Question: I have some labels in my app like this...

What i need to do is, when clicking on a label, just I'm showing label name in the bottom of the screen. It works fine while clicking on each cell separately. But i want to show the changes even the user click on a particular label and move his finger on another label. That is, once he pressed on screen, where ever his finger moves, i want to trace those places and want to show the changes. How can i do this? Please explain briefly.
Thanks in Advance
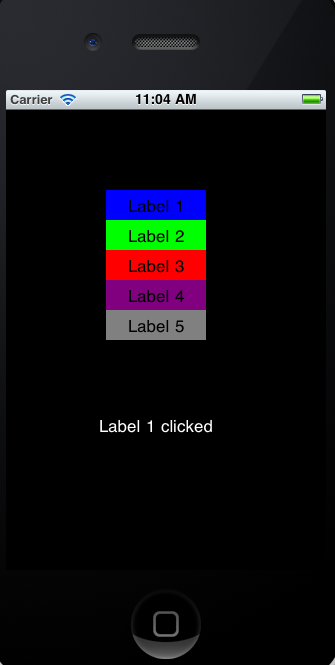
Answer: By default, touch events are only sent to the view they started in. So the easiest way to do what you're trying to do would be to put all of your labels in a container view that intercepts the touch events, and let the container view decide how to handle the events.
First create a UIView subclass for the container and intercept the touch events by overriding 'hitTest:withEvent:':
'''
-(UIView *)hitTest:(CGPoint)point withEvent:(UIEvent *)event {
// intercept touches
if ([self pointInside:point withEvent:event]) {
return self;
}
return nil;
}
'''
Set that custom class as the class of the container view. Then, implement the various 'touches*:withEvent:' methods on your container view. In your case, something like this should work:
'''
-(void)touchesMoved:(NSSet *)touches withEvent:(UIEvent *)event {
// determine which view is under the touch
UIView* view = [super hitTest:[[touches anyObject] locationInView:self] withEvent:nil];
// get that label's text and set it on the indicator label
if (view != nil && view != self) {
if ([view respondsToSelector:@selector(text)]) {
// update the text of the indicator label
[[self indicatorLabel] setText:[view text]];
}
}
}
'''